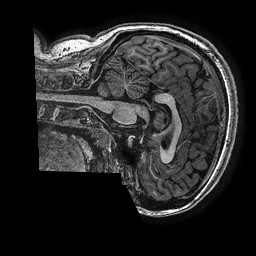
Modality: T1w
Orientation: sagittal
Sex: female
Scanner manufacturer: ge
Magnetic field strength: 3 T
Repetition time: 0.007644 s
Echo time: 0.003468 s